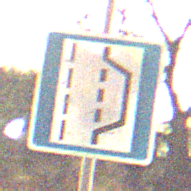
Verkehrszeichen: NothalteUndPannenbucht
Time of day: Night
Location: Outdoor (Nature)
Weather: Clear
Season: NotSpecified
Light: Natural